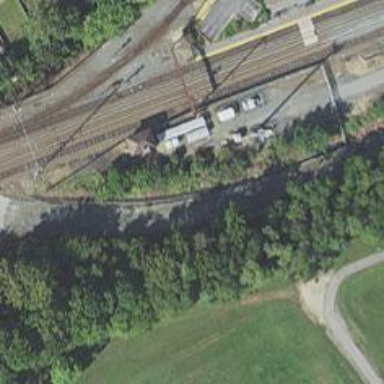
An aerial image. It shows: Railway junction.